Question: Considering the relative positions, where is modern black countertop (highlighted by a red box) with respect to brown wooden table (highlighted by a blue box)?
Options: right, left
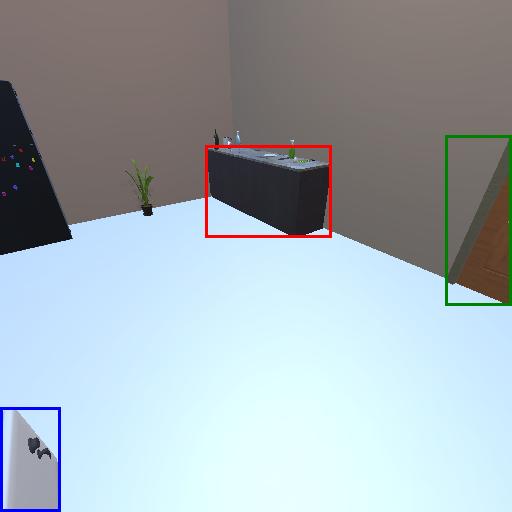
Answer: right